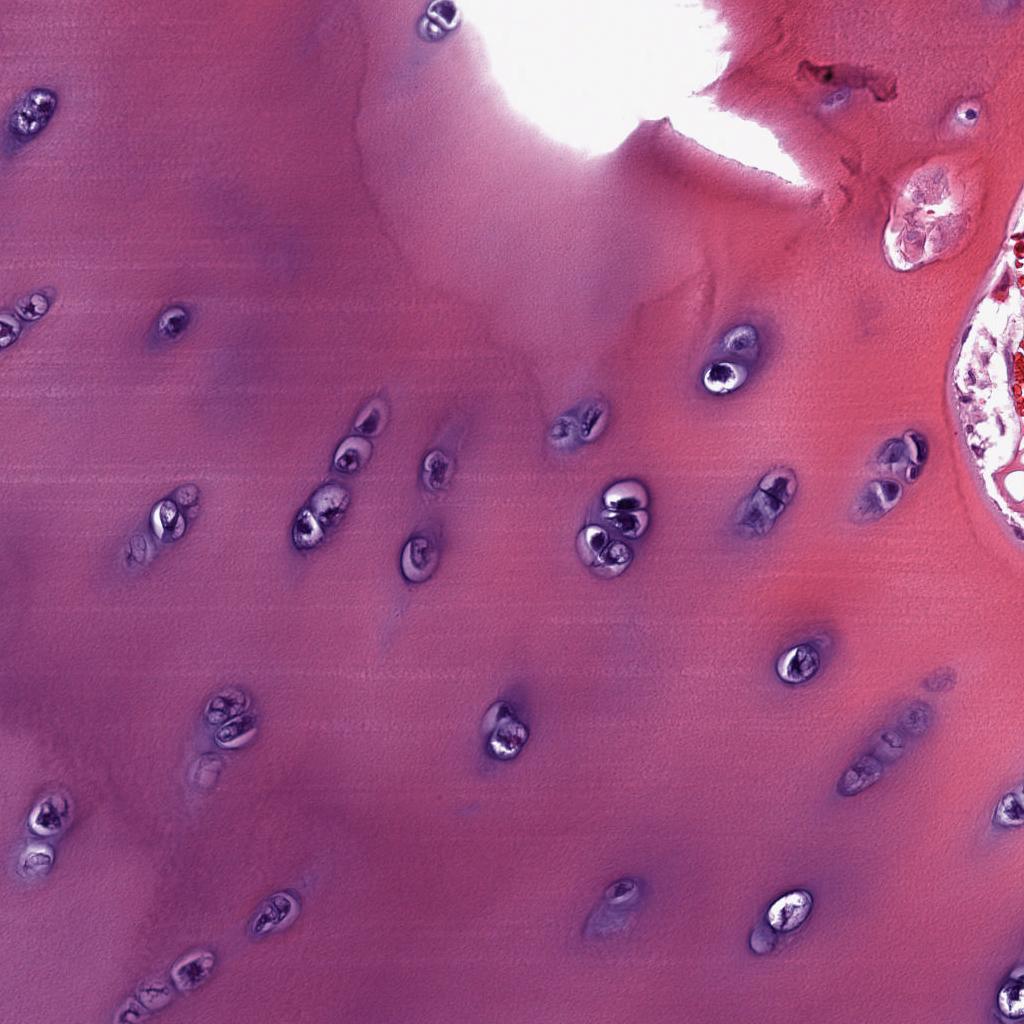
Label: Non-Tumor